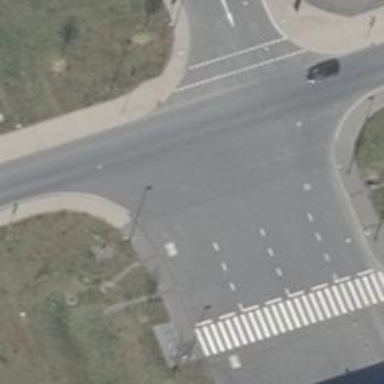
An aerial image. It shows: Footway along the road.